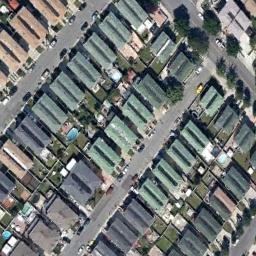
Label: residential